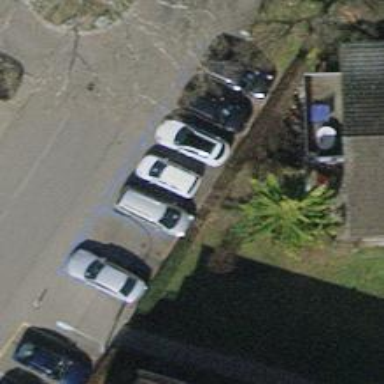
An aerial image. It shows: Street-side parking area.